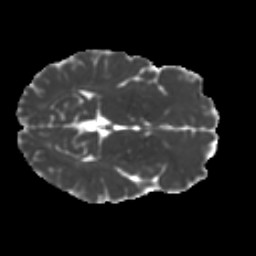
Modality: MD
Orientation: axial
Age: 35
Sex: male
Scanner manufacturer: ge
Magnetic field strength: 3 T
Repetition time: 7.8 s
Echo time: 0.0611 s